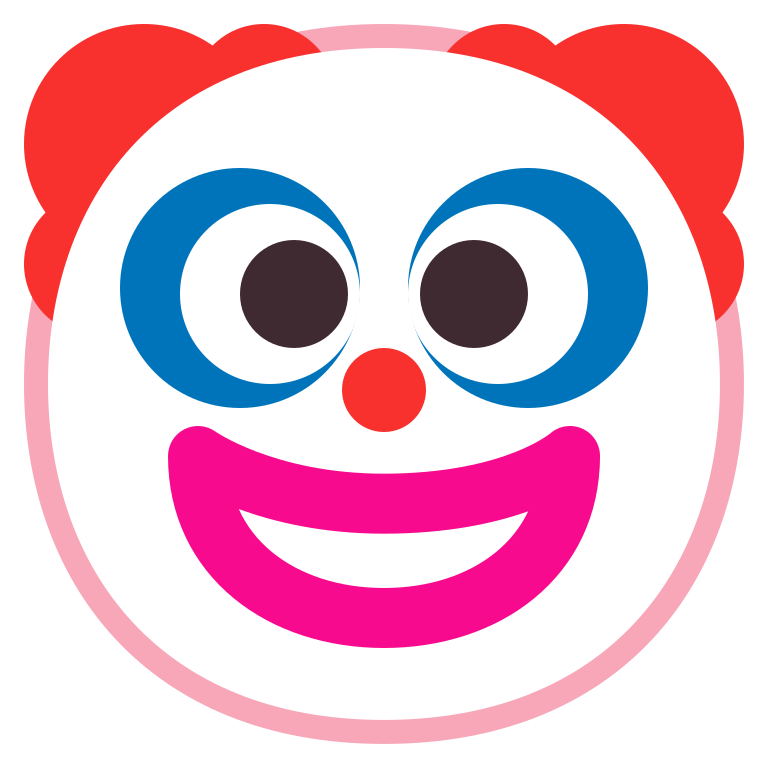
clown face flat